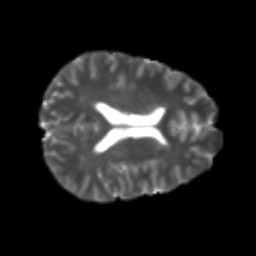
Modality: T2w
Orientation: axial
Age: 23
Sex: male
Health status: healthy
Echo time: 0.074 s